Field crop: maize
Growth stage: 2
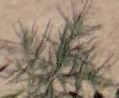
Species: salsola